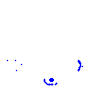
Particle: pion